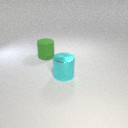
large cyan metal cylinder to the right of large green rubber cylinder